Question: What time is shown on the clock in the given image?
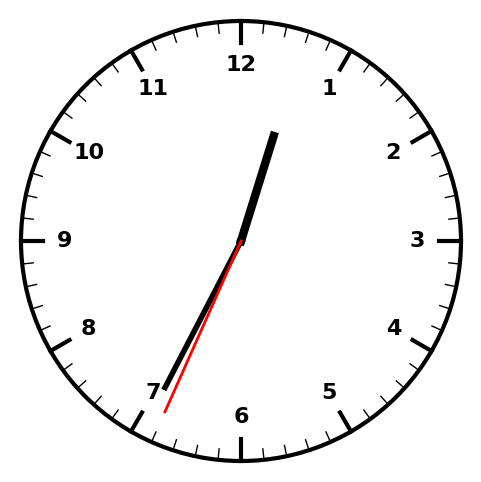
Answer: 12:34:34